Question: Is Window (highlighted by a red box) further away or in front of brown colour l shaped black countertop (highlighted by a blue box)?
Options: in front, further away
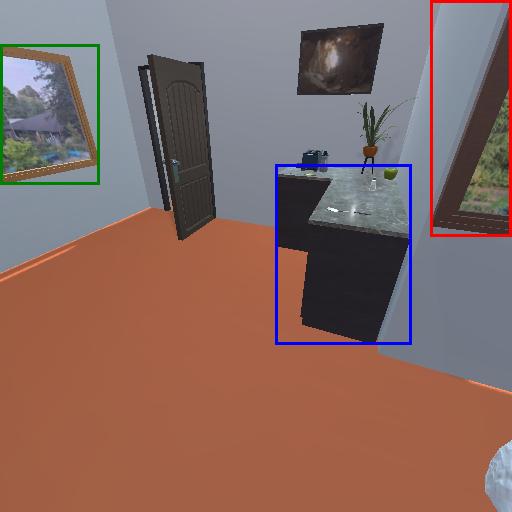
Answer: in front